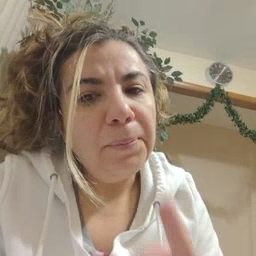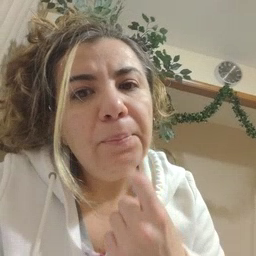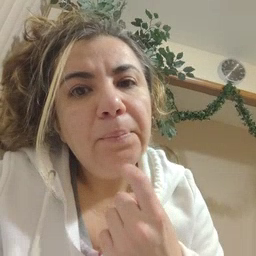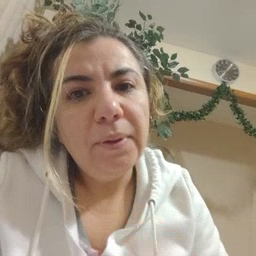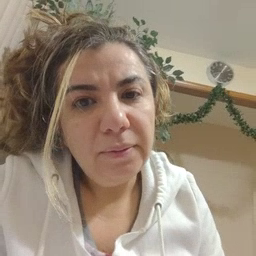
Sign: red